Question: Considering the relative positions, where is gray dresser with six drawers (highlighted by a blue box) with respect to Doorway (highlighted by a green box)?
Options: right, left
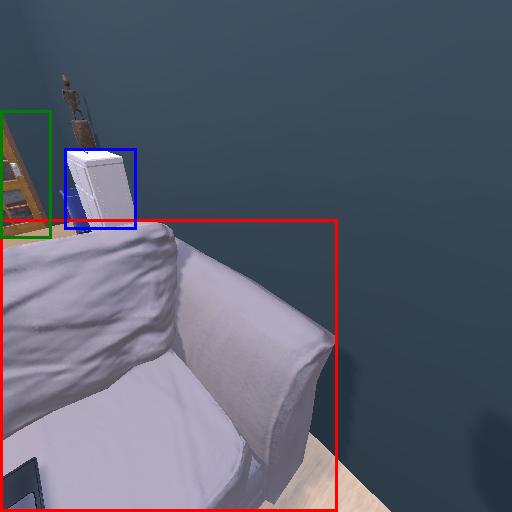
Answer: right